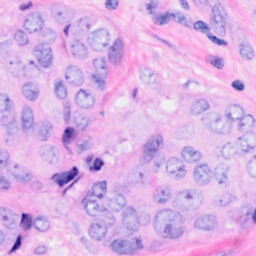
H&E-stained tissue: Breast